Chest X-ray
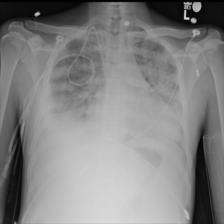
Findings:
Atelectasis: negative
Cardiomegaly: negative
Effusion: negative
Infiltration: negative
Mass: negative
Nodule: negative
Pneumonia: negative
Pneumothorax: negative
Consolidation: negative
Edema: negative
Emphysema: negative
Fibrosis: negative
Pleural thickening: negative
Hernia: negative